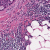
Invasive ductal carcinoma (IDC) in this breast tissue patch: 0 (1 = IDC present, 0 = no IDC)